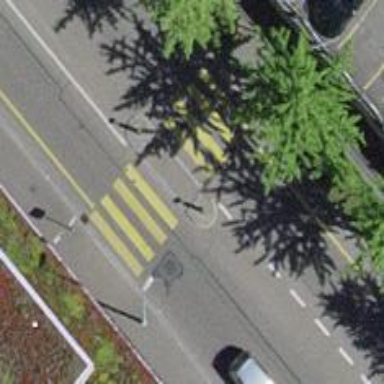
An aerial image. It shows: Marked pedestrian crossing with zebra designation and central island.